Current action and preconditions to check: trajectory_clear

Your task: For each precondition in the list above, predict whether it will hold at this action.

Consider the current scene as observed from the mobile robot's camera, and analyze the predicted future states of all dynamic agents (e.g., people, animals, vehicles, or any moving entities) within the NEXT SECOND.

IMPORTANT: Only answer "very likely" if you are absolutely certain—based on strong, clear evidence—that a dynamic agent will violate the precondition in the predicted future state. Do NOT answer "very likely" for unlikely, ambiguous, or low-probability risks.

Ask yourself for each precondition: Is there a high probability, with clear and convincing evidence, that the predicted future states of any dynamic agent will interfere with the predicted future state of the currently executing action within the NEXT SECOND, causing that precondition to fail?

Assess the risk level based on these predictions. Use "likely" or "very likely" if motions create a clear risk of interference.

Use "neutral" or "improbable" if agents are nearby but their predicted paths are clearly diverging or non-conflicting.

Failure Risk Categories: "very improbable", "improbable", "neutral", "likely", "very likely"

Answer Format: Output ONLY the probability_of_failure value from these categories: "very improbable", "improbable", "neutral", "likely", "very likely"

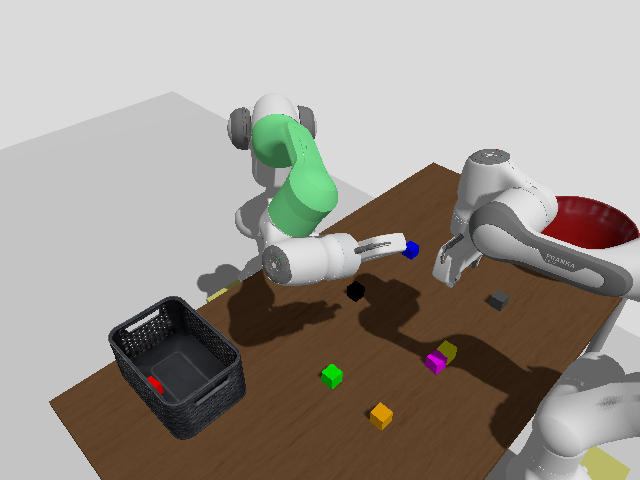

Answer: neutral